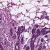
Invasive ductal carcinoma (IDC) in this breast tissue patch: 0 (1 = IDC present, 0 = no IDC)